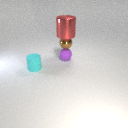
small purple rubber sphere below small brown metal sphere